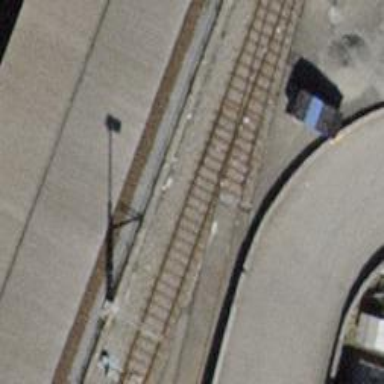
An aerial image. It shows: Railway yard with one track.